Question: I'm having issue with adding a favicon to my html file. I had added it earlier and it was working correctly, however now it has stopped working. I have added a link to an image at the top of my page and since I made that change, my favicon will no longer work.
Any help would be greatly appreciated.
Please see the code below:
'''
<!DOCTYPE html>
<html>
<head>
<meta charset="utf-8">
<meta name="viewport" content="width=device-width">
<link rel="stylesheet" href="Project.css">
<script src="https://kit.fontawesome.com/71a9de138d.js" crossorigin="anonymous"></script>
<script src="Project.js"></script>
<link rel="shortcut icon" href="favicon.ico" type="image/x-icon"> <!--Favicon-->
<!--Media Player-->
<iframe src="https://open.spotify.com/embed/artist/2ye2Wgw4gimLv2eAKyk1NB" width="300" height="80" frameborder="0" allowtransparency="true" allow="encrypted-media"></iframe>
</head>
<title>Tour</title>
<header>
'''

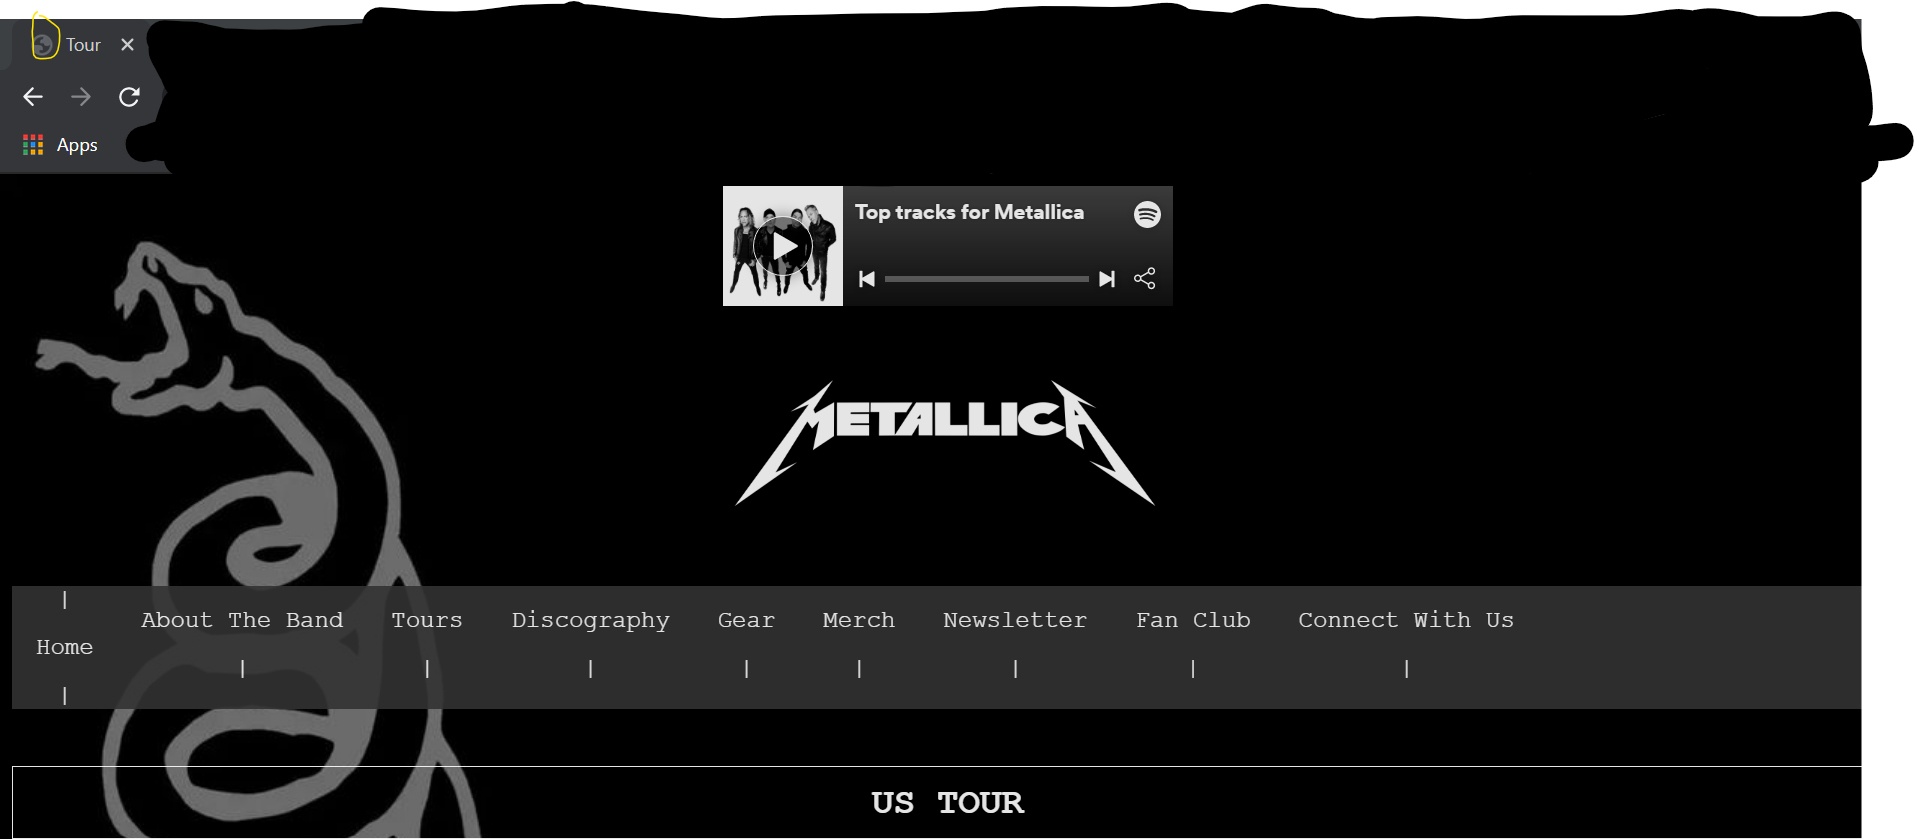
Answer: '''
<!DOCTYPE html>
<html>
<head>
<meta charset="utf-8">
<title>Title tag</title>
<meta name="viewport" content="width=device-width">
<link rel="stylesheet" href="Project.css">
<link rel="icon" href="favicon.ico" type="image/x-icon"> <!--Favicon-->
<script src="https://kit.fontawesome.com/71a9de138d.js" crossorigin="anonymous"></script>
<script src="Project.js"></script>
<!--Media Player-->
<iframe src="https://open.spotify.com/embed/artist/2ye2Wgw4gimLv2eAKyk1NB" width="300" height="80" frameborder="0" allowtransparency="true" allow="encrypted-media"></iframe>
</head>
<title>Tour</title>
<header>
'''
This is working at my end! Favicon should be at same hierarchy and exact name 'favicon.ico'